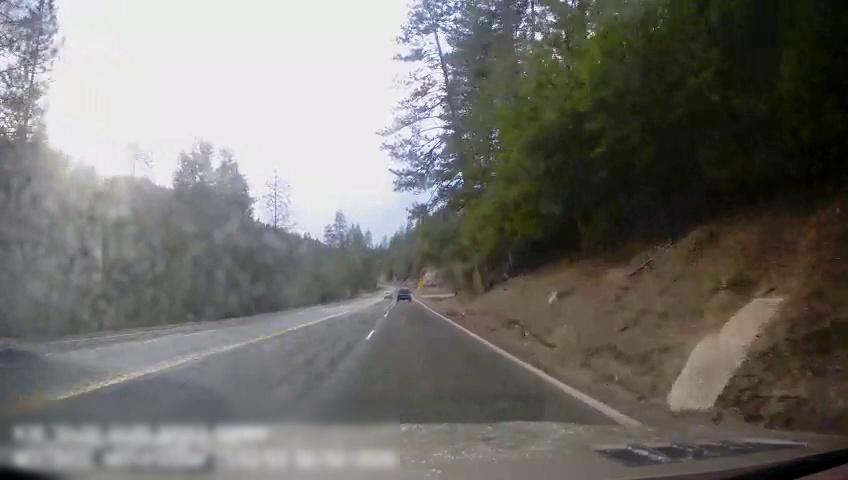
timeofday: Day
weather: Sunny
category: Drivable Space
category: Vehicles | SUV
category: Vehicles | Truck
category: Lanes | Current Lane
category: Lanes | Current Lane
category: Lanes | Opposite Lane
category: Lanes | Opposite Lane
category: Lanes | Opposite Lane
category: Lanes | Opposite Lane